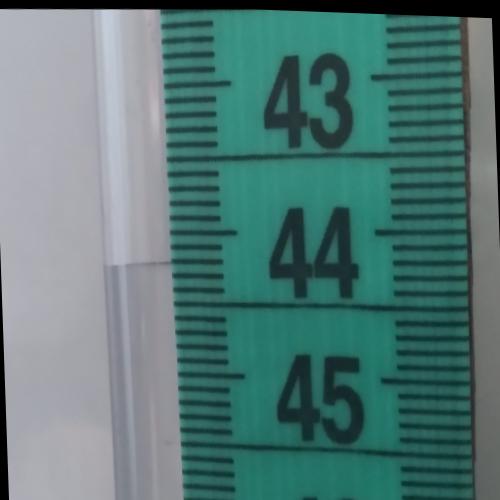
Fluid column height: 44.2 cm